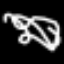
Label: squiggle